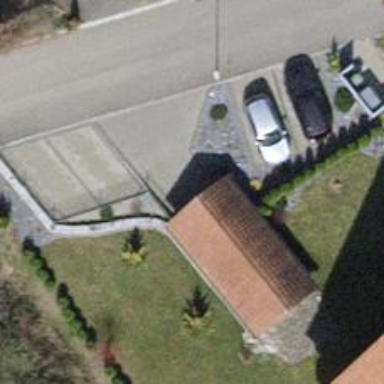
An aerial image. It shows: Parking area.